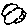
Label: cloud